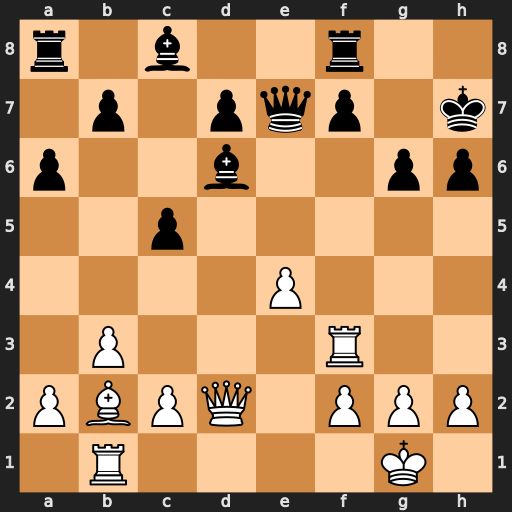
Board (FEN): r1b2r2/1p1pqp1k/p2b2pp/2p5/4P3/1P3R2/PBPQ1PPP/1R4K1
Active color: w
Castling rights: -
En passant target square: -
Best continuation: Bf6 Qe6 Rh3 h5 Qg5 Qxh3 gxh3